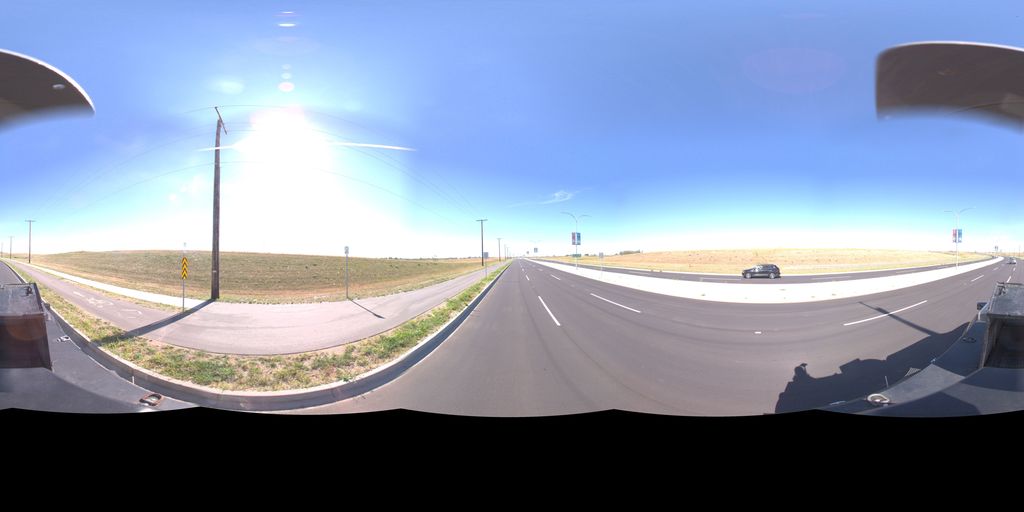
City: saskatoon